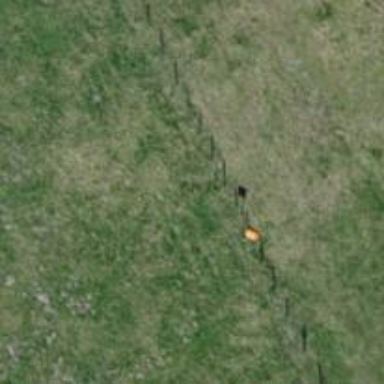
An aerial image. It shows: Pole supporting roof covering pipeline marker.